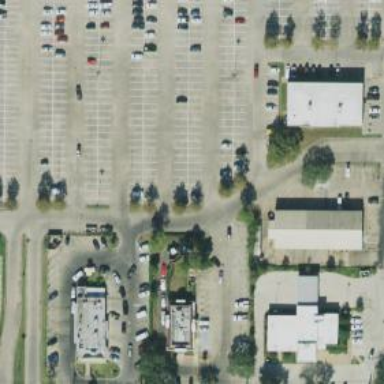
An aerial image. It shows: Parking space is available.